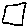
Label: square